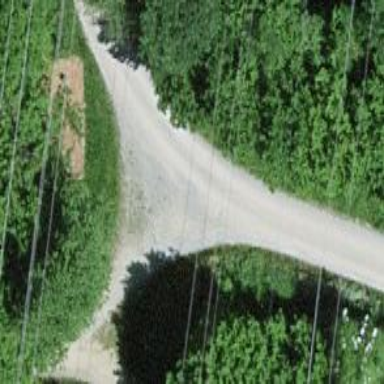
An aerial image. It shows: Unpaved path with excellent trail visibility.